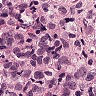
Metastatic tissue present: yes